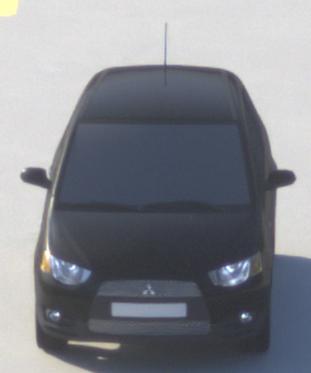
Make: Mitsubishi
Model: Colt 1.1
Detailed model: Colt (VI)
Model produced from: 2008/11
Model produced until: 2010/10
Doors: 3
Color: black
Road condition: dry road
Daytime: sunrise or sunset
Contrast: medium contrast